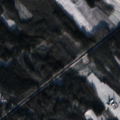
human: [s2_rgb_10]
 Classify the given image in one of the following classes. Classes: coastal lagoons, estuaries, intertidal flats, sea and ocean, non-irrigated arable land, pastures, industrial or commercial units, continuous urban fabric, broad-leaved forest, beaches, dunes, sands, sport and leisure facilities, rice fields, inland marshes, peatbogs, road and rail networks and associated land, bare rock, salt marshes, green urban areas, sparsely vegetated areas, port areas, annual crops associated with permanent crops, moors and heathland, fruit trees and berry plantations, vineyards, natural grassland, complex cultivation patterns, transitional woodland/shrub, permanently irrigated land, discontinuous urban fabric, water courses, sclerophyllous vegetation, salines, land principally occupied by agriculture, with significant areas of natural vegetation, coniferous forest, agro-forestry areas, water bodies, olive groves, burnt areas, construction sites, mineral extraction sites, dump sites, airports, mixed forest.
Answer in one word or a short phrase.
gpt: non-irrigated arable land, land principally occupied by agriculture, with significant areas of natural vegetation, coniferous forest, mixed forest